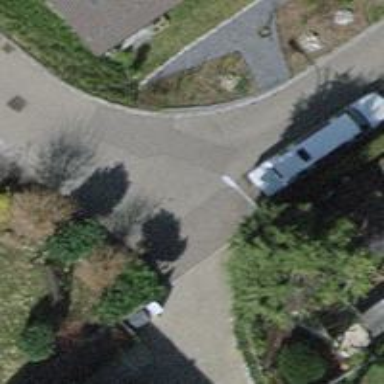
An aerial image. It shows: Asphalt road in residential area.